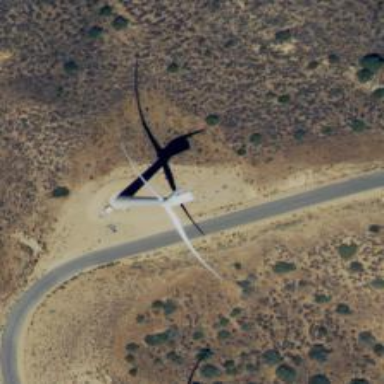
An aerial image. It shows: Wind turbine generator that utilizes wind as its source for generating electricity. It is of the horizontal axis type.